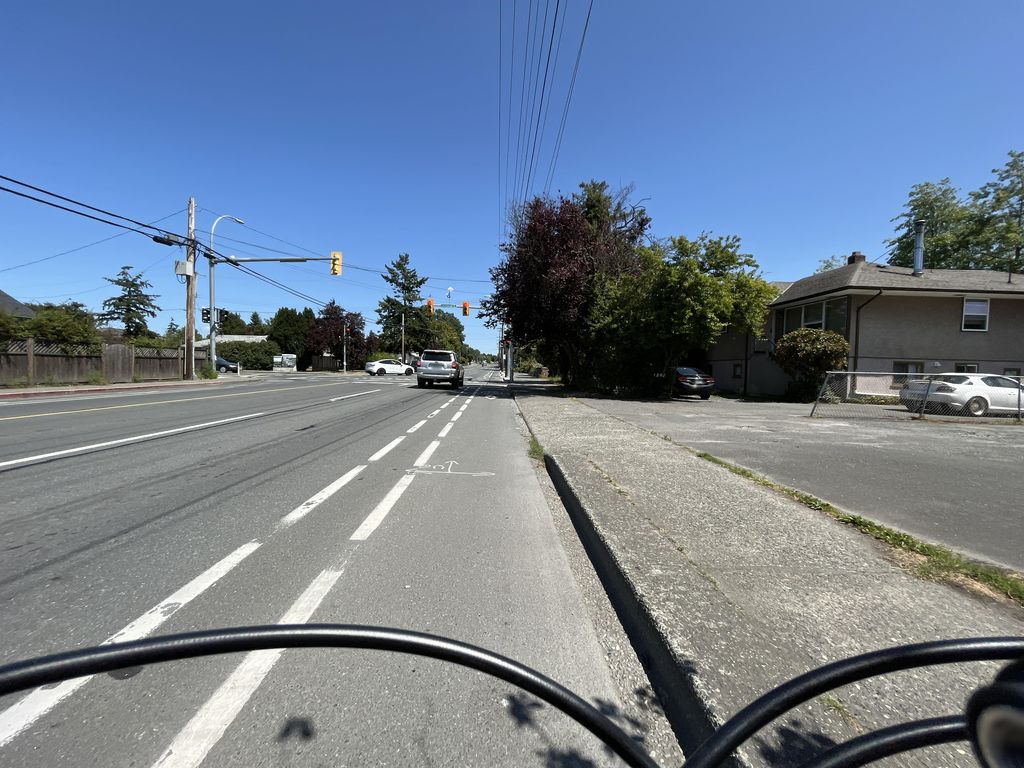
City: victoria